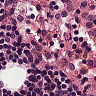
Metastatic tissue present: no